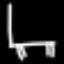
Label: chair